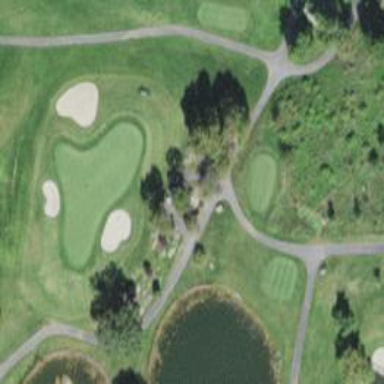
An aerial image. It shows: Asphalt service road that appears to be golf cart path.